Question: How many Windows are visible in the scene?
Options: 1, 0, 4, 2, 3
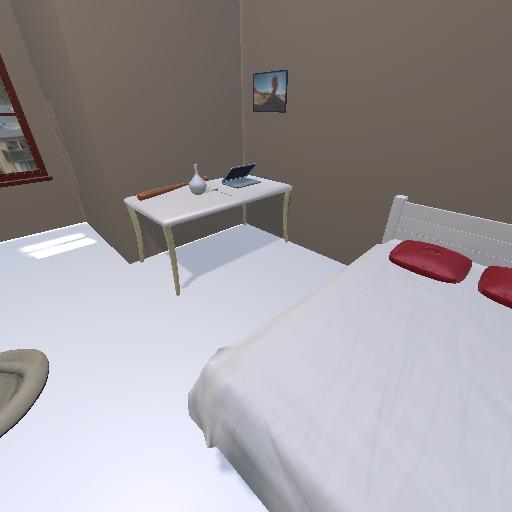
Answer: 1